Field crop: maize
Growth stage: 2
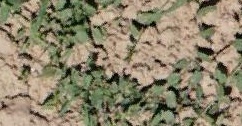
Species: convolvulus